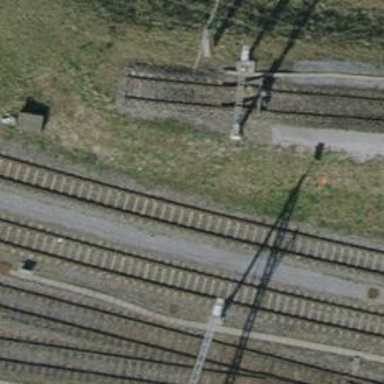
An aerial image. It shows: Railway yard with one track.